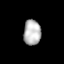
Tissue: lung
Cell type: Myeloid cells
Senescence score: 0.2246
Nuclear area (px): 431
Mean DAPI intensity: 183.267